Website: apple-inc
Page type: payment
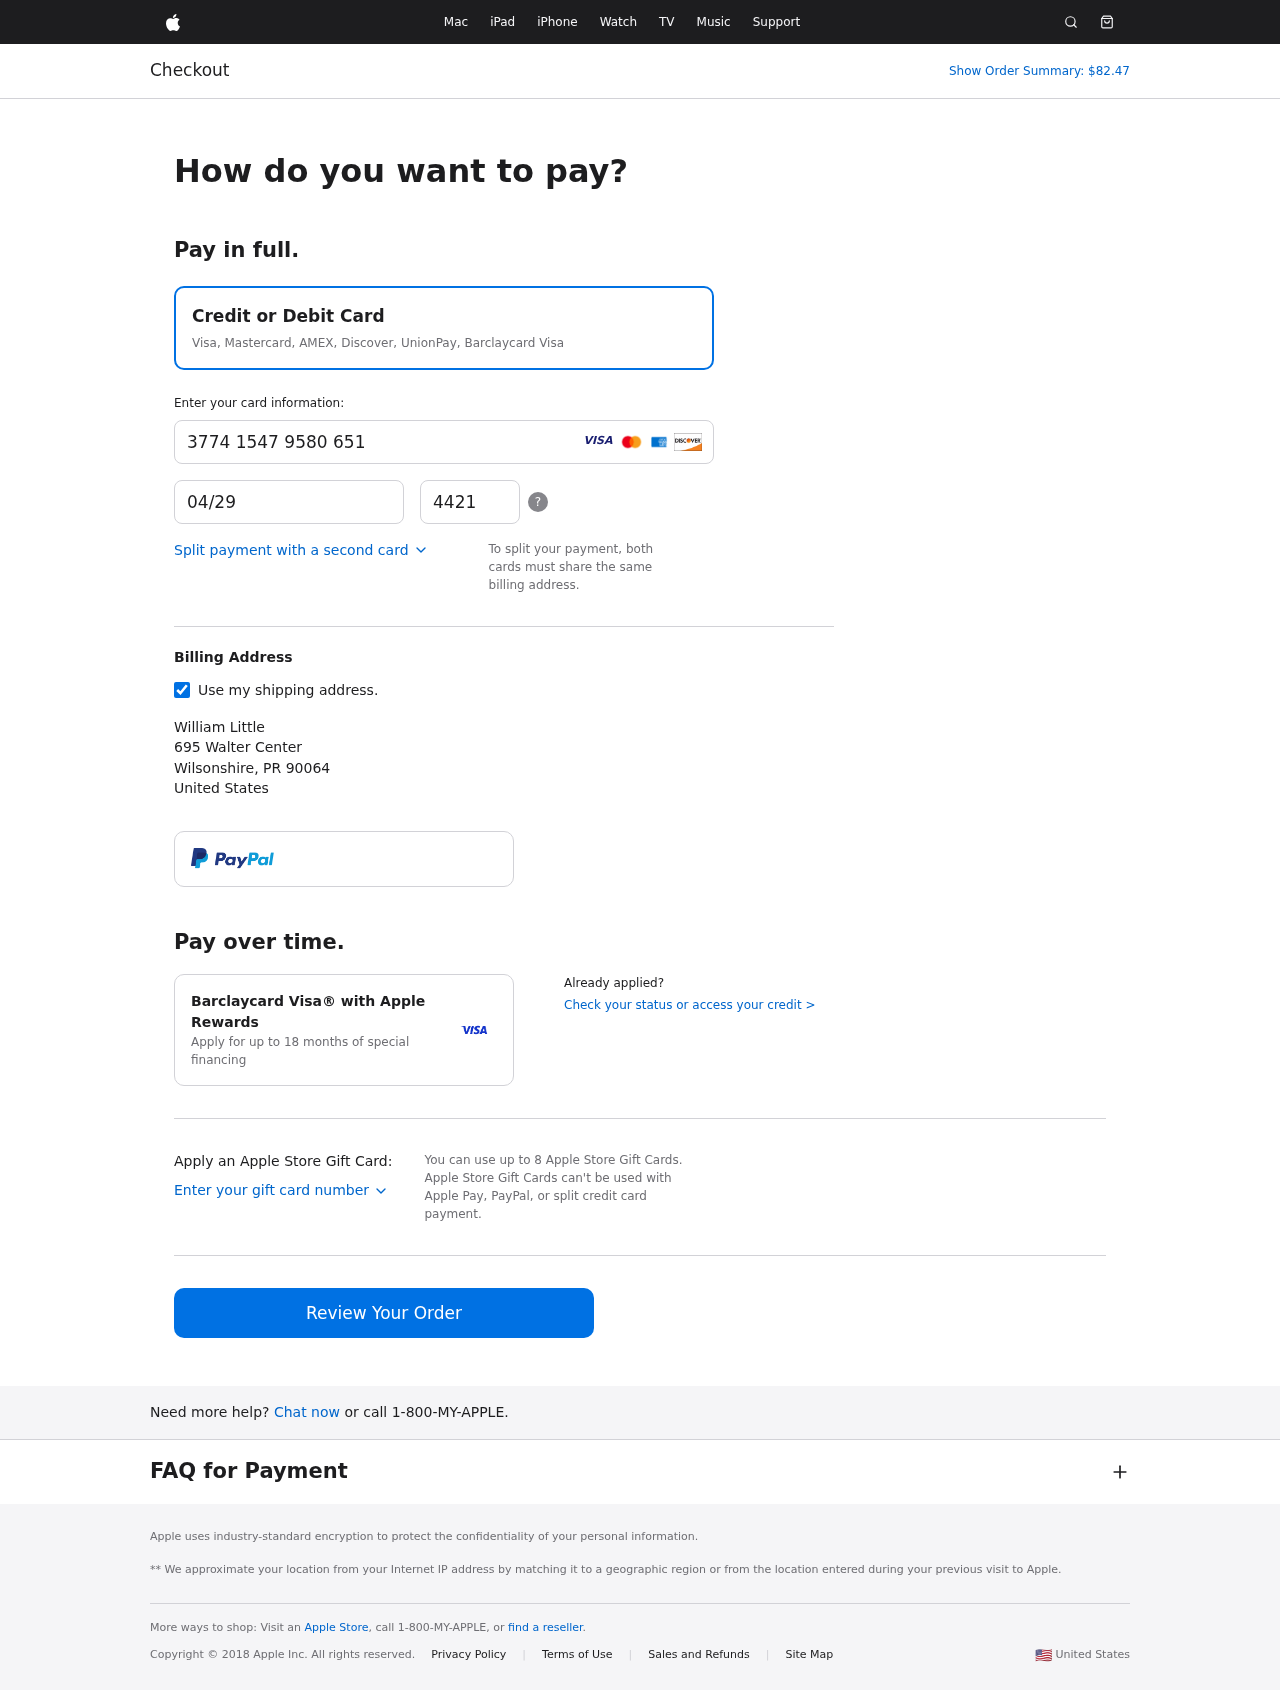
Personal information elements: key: PII_CARD_CVV
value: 4421
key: PII_CARD_EXPIRY
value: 04/29
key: PII_CARD_NUMBER
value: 3774 1547 9580 651
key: PII_CITY
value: Wilsonshire
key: PII_COUNTRY
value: United States
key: PII_FULLNAME
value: William Little
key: PII_POSTCODE
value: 90064
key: PII_STATE_ABBR
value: PR
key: PII_STREET
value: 695 Walter Center
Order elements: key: ORDER_TOTAL
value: Show Order Summary: $82.47